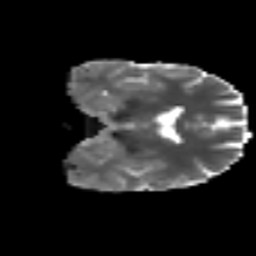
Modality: MD
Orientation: coronal
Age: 40
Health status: ill
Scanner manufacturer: philips
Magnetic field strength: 3 T
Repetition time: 9 s
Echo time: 0.127 s